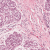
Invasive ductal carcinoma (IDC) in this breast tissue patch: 0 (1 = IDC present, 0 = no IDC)